Question: I am making a 'ggplot' where I use 'facet_wrap' with two variables, say first 'var_1' with values A/B, second 'var_2' with 1/2, resulting into four facets, A-1, A-2, B-1, B-2. I would want the 'var_1' A/B title to show on top, and the 'var_2' 1/2 to show up on the side.
Doing this with 'facet_wrap(~dim_1 +dim_2, ncol=1)', it seems however the argument 'strip.position' will apply the same position for both? Another approach could be to use 'facet_grid()' (which does want I want, to have facets both horizontal and vertical) but does not allow to set the number of rows/columns!?
Code below, with actual output, and what I want to have!
'''
library(ggplot2)
df <- data.frame(dim_1 = rep(c("A", "B"), each=4),
dim_2 = rep(c("1", "2"), times=4),
x = rnorm(8), y = rnorm(8))
p <- ggplot(aes(x=x, y=y), data=df) +
geom_point()
p+
facet_wrap(~dim_1 +dim_2, ncol=1, strip.position = c("left"))
'''

<URL>
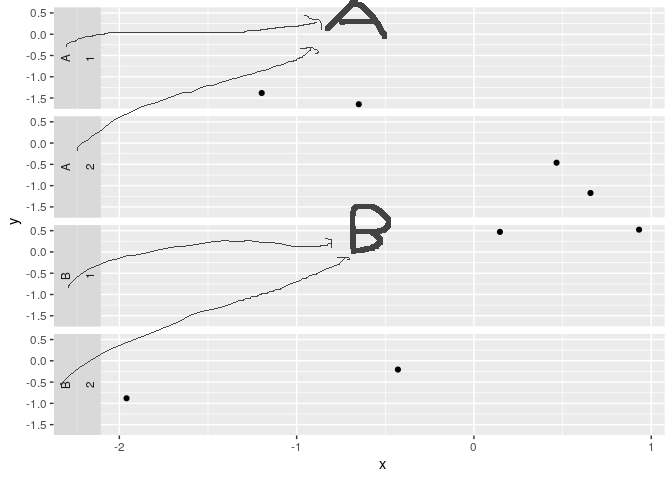
Answer: I don't know a way to accomplish that within ggplot itself, but another approach would be to combine two plots using 'patchwork':
'''
library(patchwork)
myplot <- function(section = "A") {
ggplot(subset(df, df$dim_1 == section), aes(x,y)) +
geom_point() +
# coord_cartesian(xlim = c(min(df$x), max(df$x))) + # To get single x scale between all plots
facet_grid(dim_2~dim_1, switch = "y")
}
myplot("A") / myplot("B")
'''
<URL>